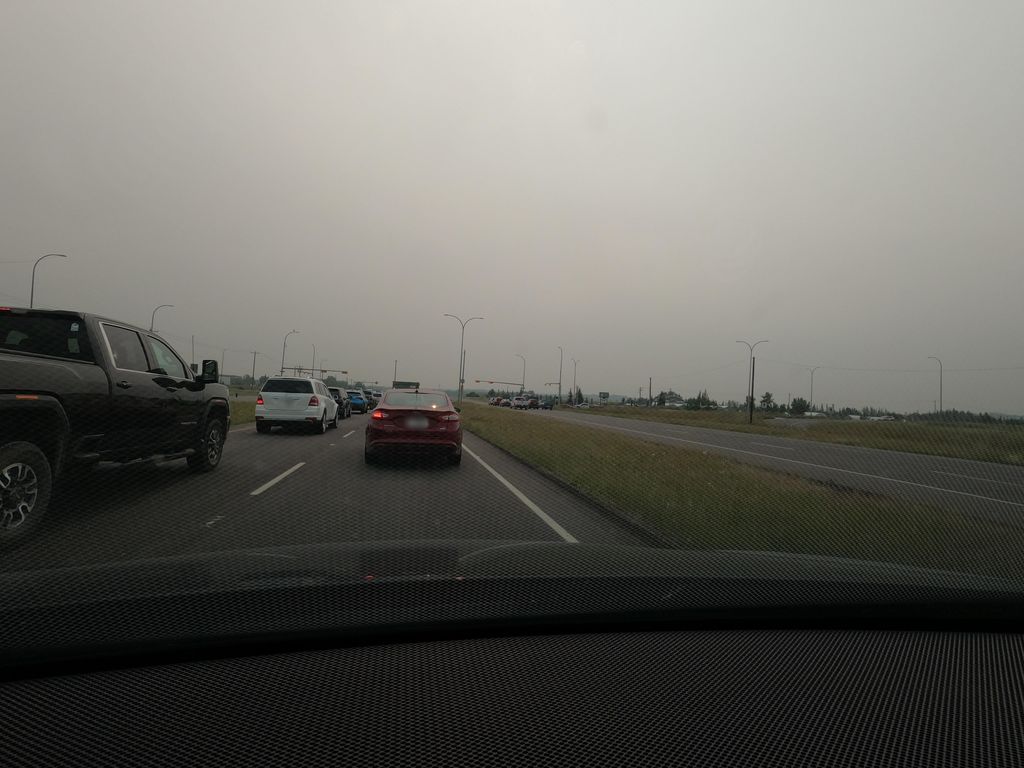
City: calgary